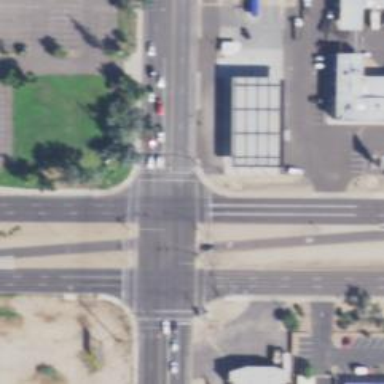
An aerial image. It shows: Solid stop line on the road.